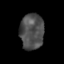
Tissue: skin
Cell type: Epithelial cells
Senescence score: 0.2806
Nuclear area (px): 839
Mean DAPI intensity: 78.548